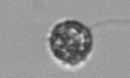
Label: coccolithophorid